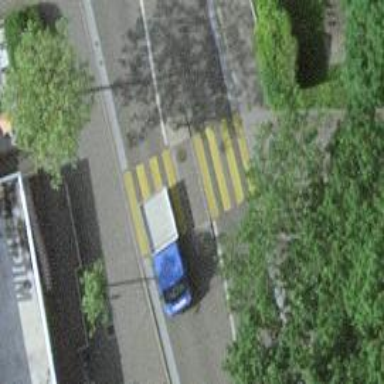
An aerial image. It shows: Kerb barrier.